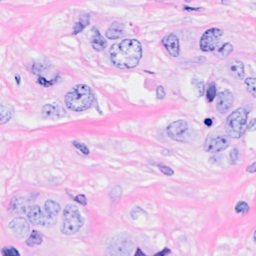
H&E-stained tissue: Breast